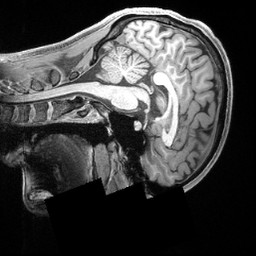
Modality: T1w
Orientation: sagittal
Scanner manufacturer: siemens
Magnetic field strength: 3 T
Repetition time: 2.4 s
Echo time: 0.00222 s